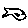
Label: fish